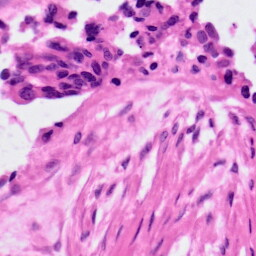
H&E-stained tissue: Ovarian